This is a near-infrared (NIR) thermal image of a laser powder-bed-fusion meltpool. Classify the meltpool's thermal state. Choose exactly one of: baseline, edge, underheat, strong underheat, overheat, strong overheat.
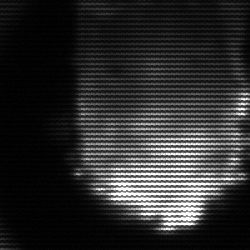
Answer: baseline